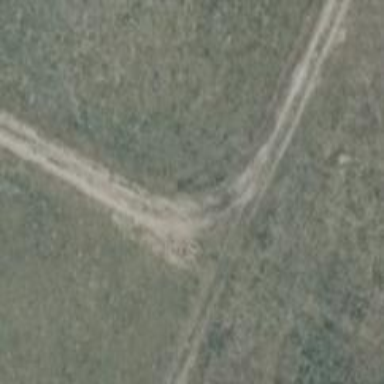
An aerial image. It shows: Sandy track with grade4 tracktype.